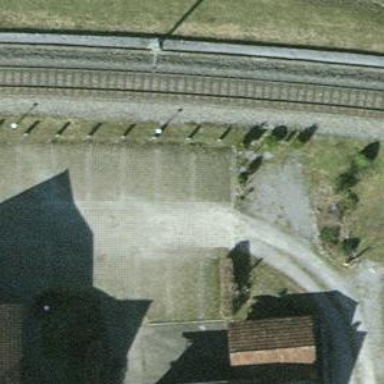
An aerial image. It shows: Driveway with grass paver surface.